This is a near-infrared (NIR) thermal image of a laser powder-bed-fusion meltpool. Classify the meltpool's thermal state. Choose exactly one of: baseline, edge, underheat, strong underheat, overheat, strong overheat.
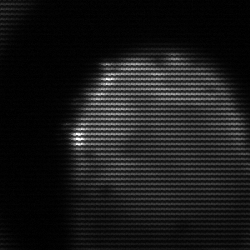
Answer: edge